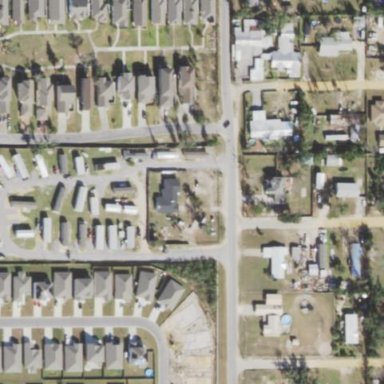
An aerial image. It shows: Residential area known as trailer park.